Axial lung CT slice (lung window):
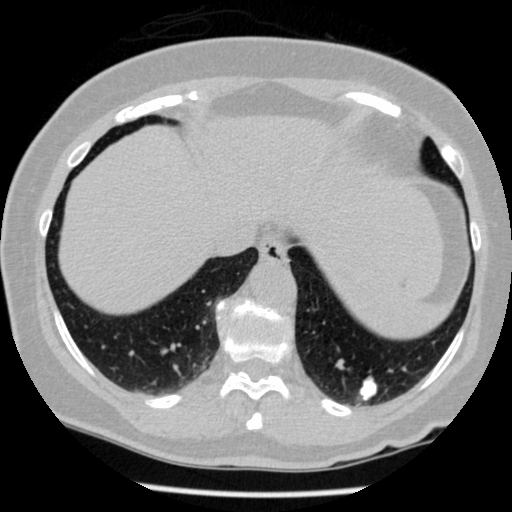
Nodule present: yes
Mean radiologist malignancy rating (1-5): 2.75